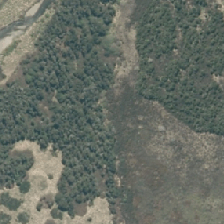
Land cover: herbaceous_freshwater_vege